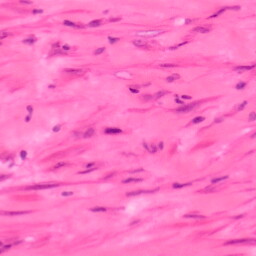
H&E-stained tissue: Colon